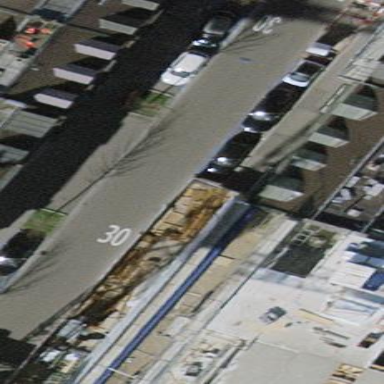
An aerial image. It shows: Parking lane area.